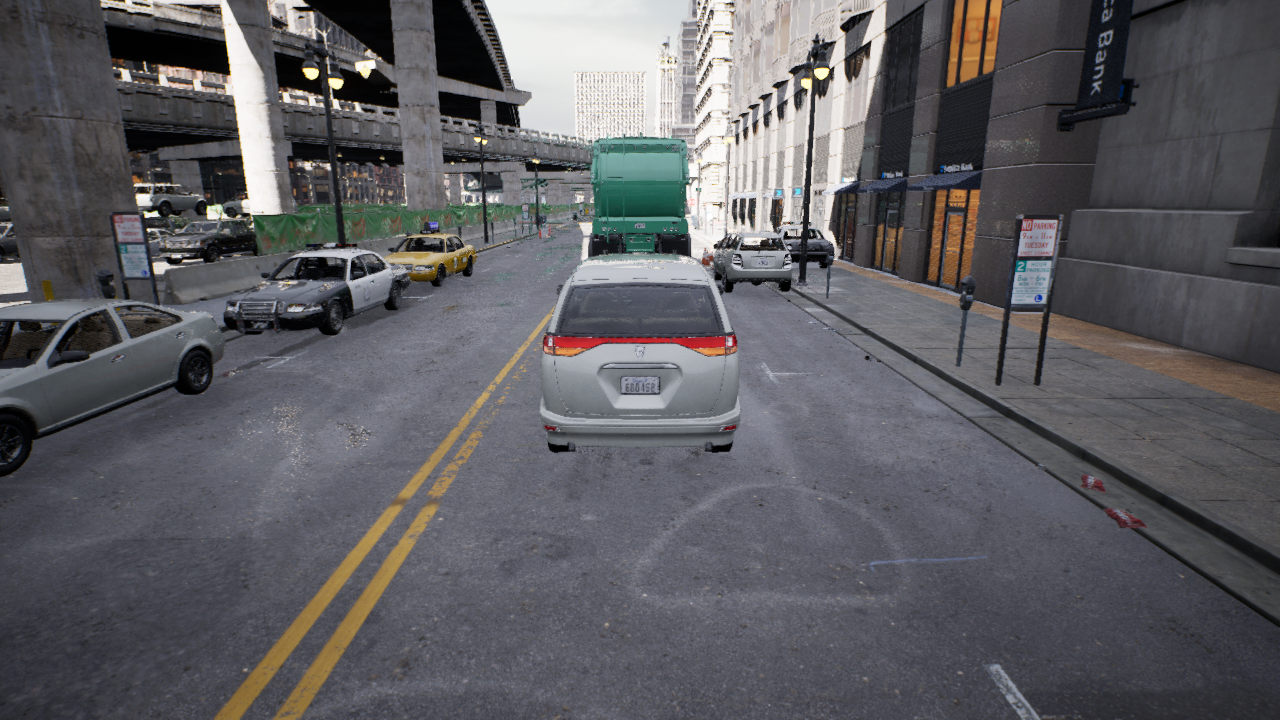
Venue: downtown
Lighting: clear day
Vehicle rig: minivan